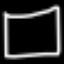
Label: square